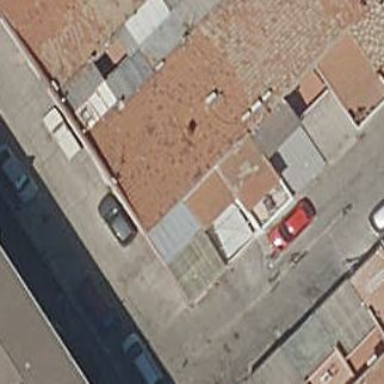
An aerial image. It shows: Terrace building.